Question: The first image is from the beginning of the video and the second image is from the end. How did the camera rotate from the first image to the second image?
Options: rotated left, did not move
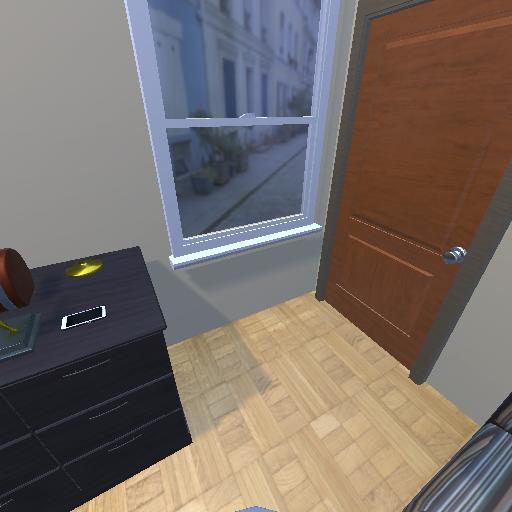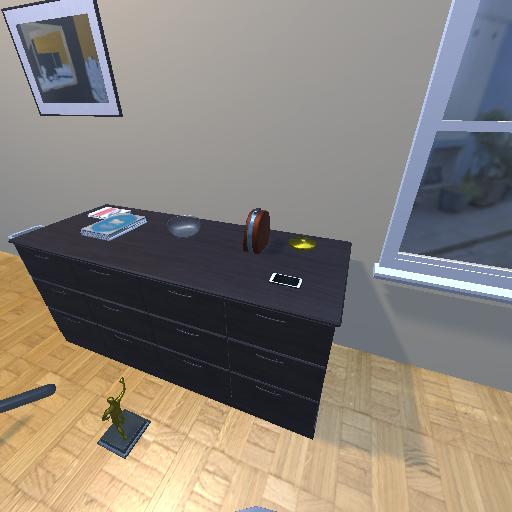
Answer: rotated left